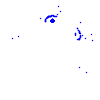
Particle: electron